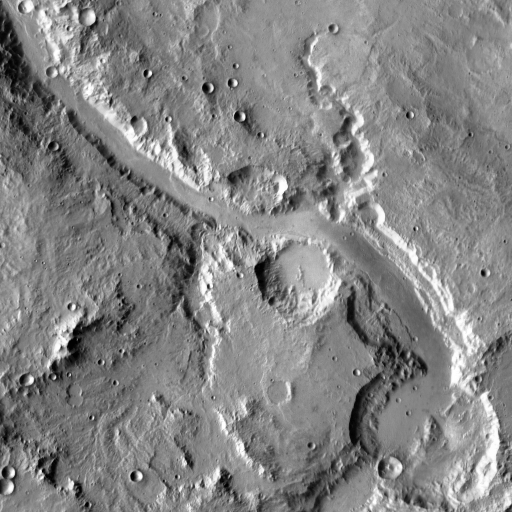
Crater classes present: Background, Other, Buried